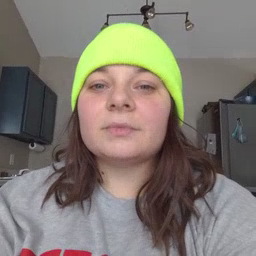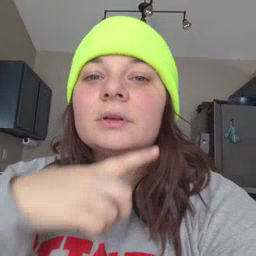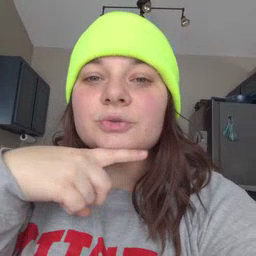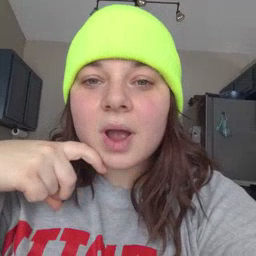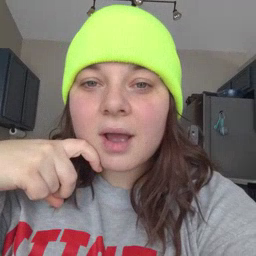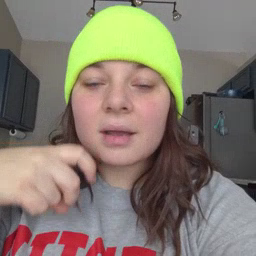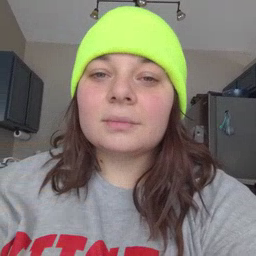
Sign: dry